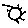
Label: sun